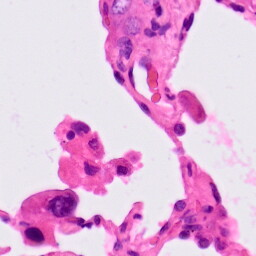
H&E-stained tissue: Lung